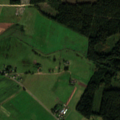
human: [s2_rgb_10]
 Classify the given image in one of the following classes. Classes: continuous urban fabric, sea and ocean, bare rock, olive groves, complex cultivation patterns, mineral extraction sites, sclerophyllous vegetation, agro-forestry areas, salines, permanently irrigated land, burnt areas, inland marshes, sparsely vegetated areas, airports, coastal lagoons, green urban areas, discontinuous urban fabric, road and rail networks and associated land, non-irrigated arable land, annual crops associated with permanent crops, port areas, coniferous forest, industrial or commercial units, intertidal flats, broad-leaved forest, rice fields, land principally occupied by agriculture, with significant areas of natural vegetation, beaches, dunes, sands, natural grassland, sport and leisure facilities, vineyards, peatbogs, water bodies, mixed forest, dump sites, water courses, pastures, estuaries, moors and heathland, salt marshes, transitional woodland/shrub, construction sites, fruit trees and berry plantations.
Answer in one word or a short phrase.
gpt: complex cultivation patterns, coniferous forest, mixed forest, transitional woodland/shrub